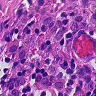
Metastatic tissue present: no